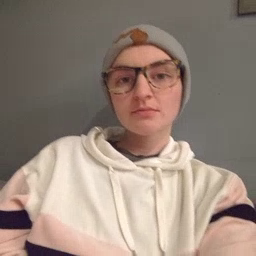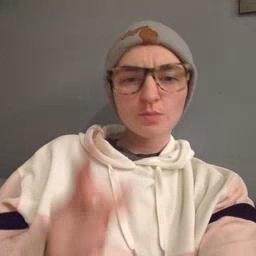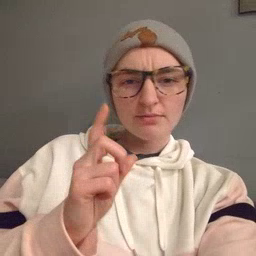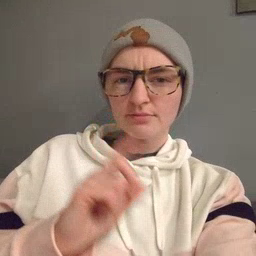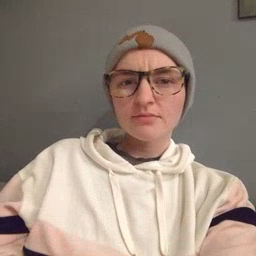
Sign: where